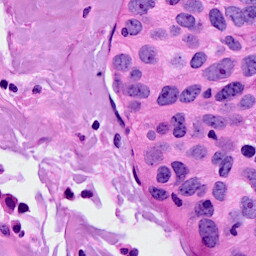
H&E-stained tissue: Breast